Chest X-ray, PA view. Patient: 60 years old, sex F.
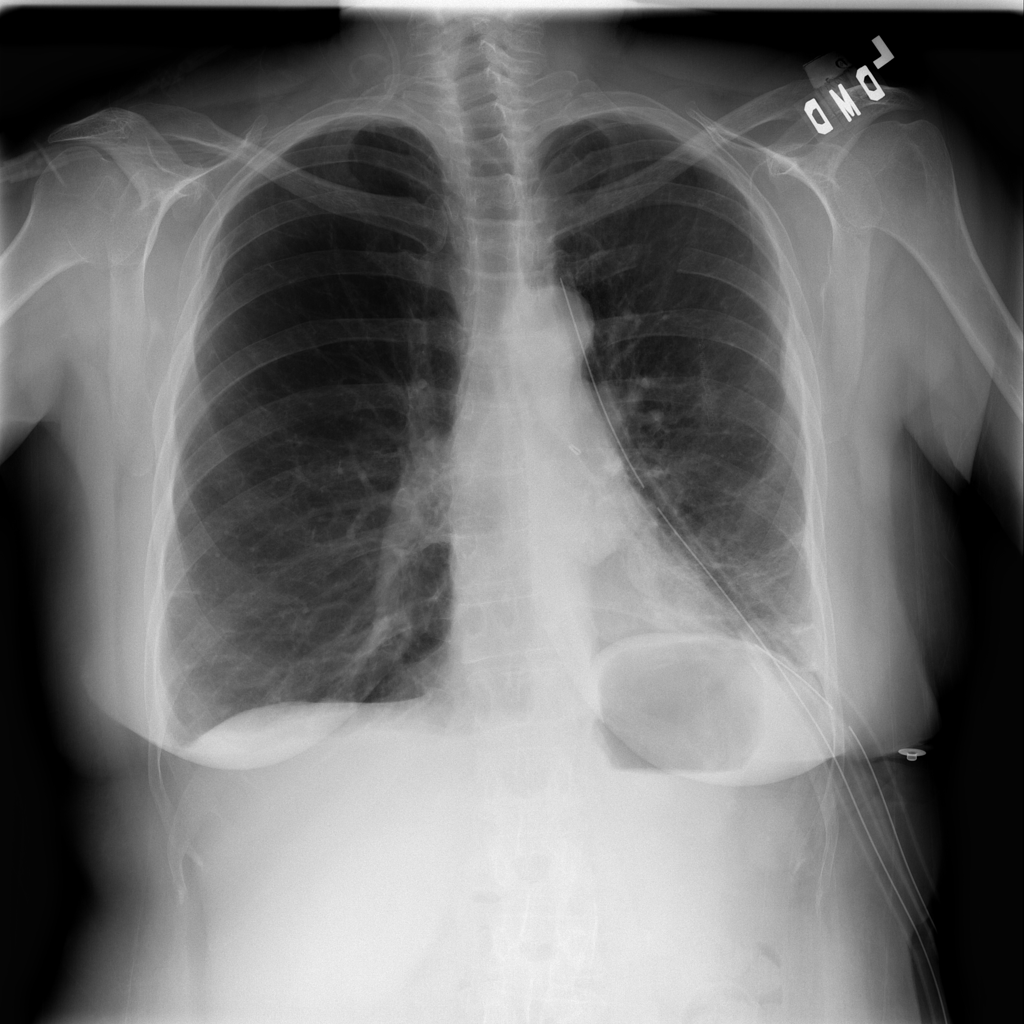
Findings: No Finding